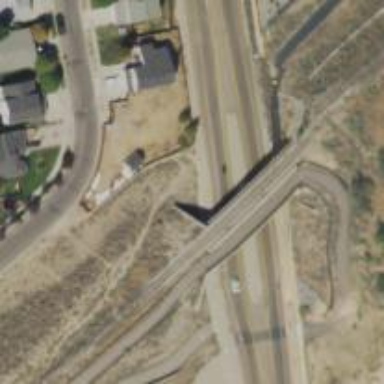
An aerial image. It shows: Disused railway bridge.